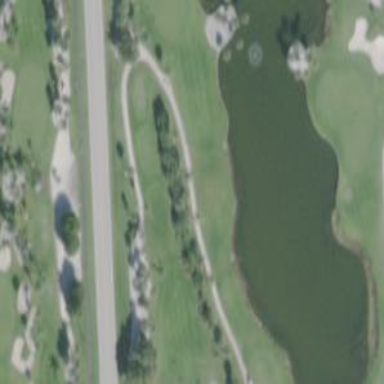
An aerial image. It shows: Pathway for golfing.